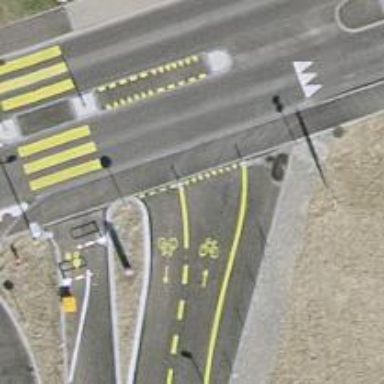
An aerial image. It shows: Marked asphalt cycleway with crossing.